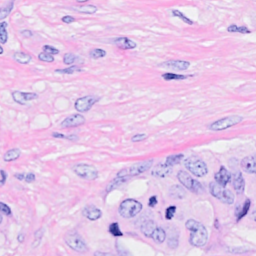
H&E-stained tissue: Breast